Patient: sex F, age 54
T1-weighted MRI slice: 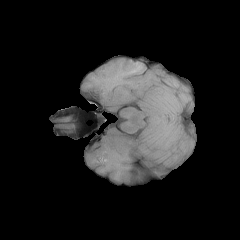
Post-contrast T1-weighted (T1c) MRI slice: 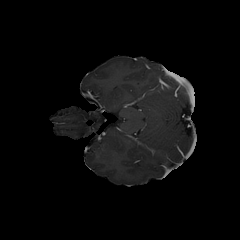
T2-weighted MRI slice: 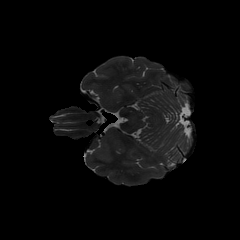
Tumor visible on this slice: yes
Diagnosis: Astrocytoma, IDH-wildtype
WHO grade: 3